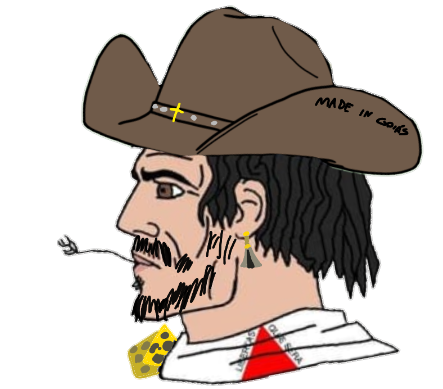
Label: 4_Yes_Chad